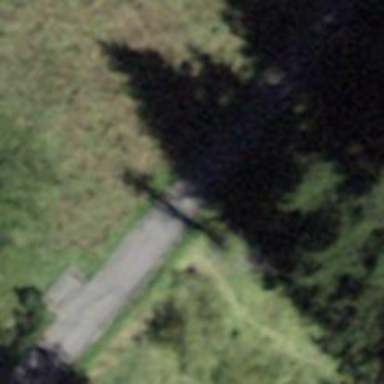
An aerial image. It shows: Bench.